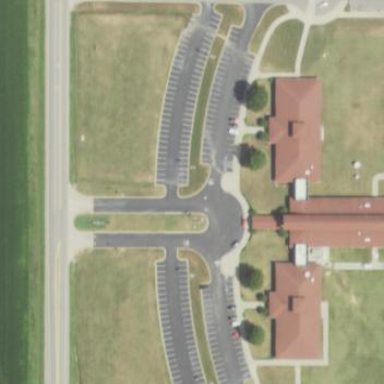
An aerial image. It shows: Community college.